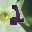
Label: 2